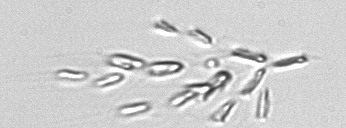
Label: Dinobryon